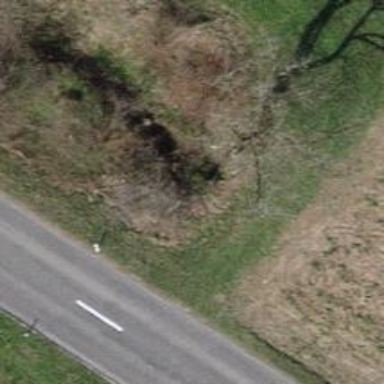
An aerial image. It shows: Culvert tunnel.